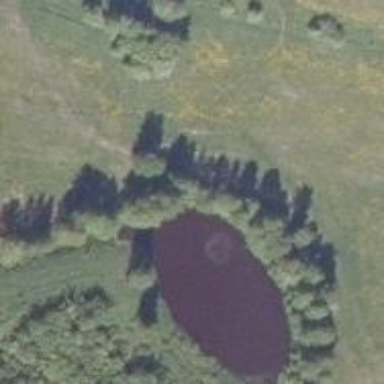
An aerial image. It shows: Peaceful pond surrounded by nature.